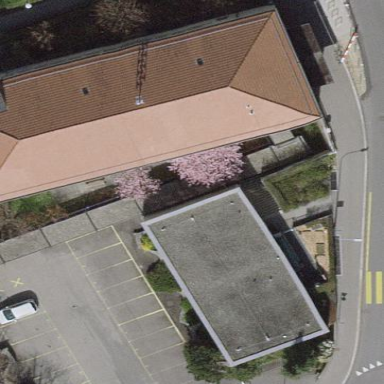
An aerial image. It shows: View of roof of building.